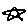
Label: star